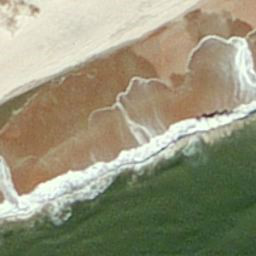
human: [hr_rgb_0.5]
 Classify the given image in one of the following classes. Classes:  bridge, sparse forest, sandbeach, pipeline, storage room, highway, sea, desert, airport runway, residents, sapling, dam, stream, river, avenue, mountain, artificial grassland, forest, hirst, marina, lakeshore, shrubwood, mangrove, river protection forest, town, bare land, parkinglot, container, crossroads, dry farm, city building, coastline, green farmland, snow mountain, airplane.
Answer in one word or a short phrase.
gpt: coastline